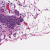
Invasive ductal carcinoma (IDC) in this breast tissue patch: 0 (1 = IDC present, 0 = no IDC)